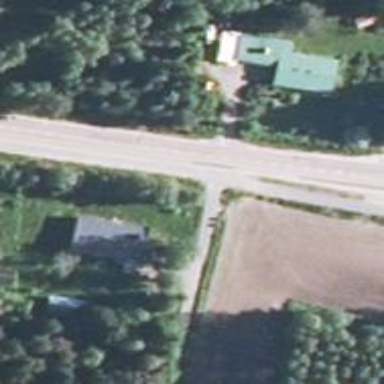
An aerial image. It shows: View of road.